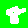
Digit: 8